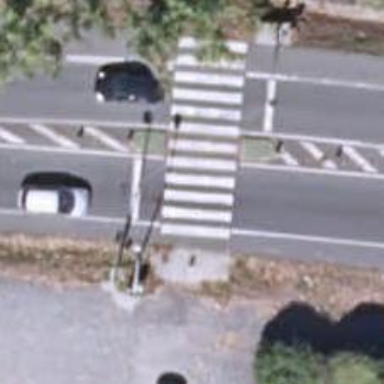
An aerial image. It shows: Zebra crossing on the road.